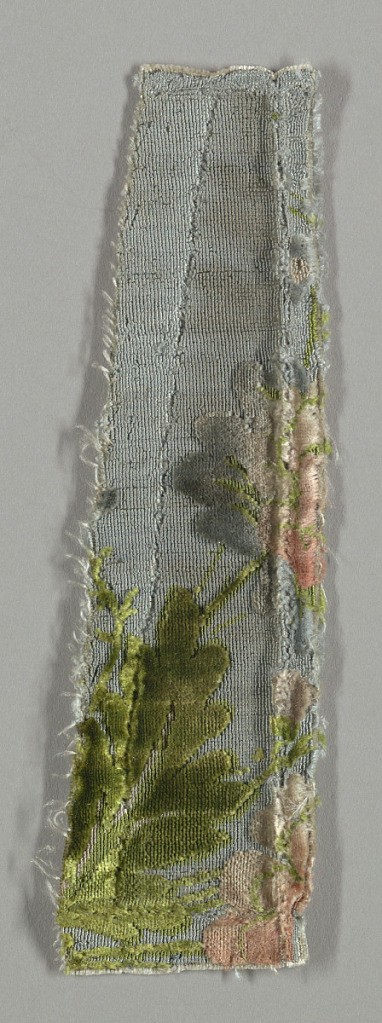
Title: Fragment
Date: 1750–1800
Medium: silk, metallic thread Technique: cut and uncut voided supplementary warp pile in a satin foundation (pile-on-pile velvet)
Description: Very small fragment with incomplete design. Uncut blue ground with large-scale floral and foliate motif in green, blue, salmon, and purple cut and uncut pile. Pink satin ground, shot with silver thread, shows in three minute motifs.